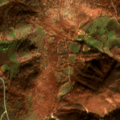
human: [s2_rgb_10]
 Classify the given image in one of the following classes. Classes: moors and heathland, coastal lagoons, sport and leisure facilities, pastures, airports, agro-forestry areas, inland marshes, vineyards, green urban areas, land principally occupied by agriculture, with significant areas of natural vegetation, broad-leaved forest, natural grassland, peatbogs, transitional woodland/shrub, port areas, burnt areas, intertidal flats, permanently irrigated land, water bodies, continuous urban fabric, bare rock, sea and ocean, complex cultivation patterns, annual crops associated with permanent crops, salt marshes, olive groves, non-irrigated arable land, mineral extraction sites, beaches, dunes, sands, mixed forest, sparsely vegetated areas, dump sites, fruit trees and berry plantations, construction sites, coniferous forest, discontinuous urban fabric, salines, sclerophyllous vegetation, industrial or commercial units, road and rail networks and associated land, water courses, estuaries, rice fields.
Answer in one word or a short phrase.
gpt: complex cultivation patterns, land principally occupied by agriculture, with significant areas of natural vegetation, broad-leaved forest, natural grassland, transitional woodland/shrub